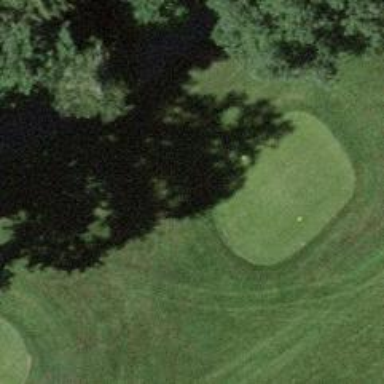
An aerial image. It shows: Golf tee on grassy land.